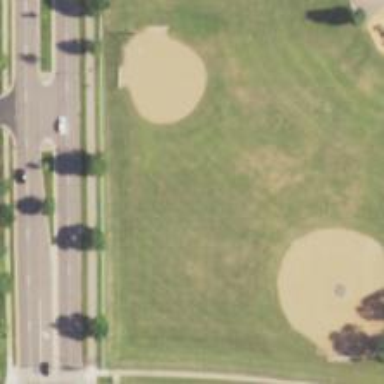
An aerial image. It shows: Baseball pitch for leisure land.